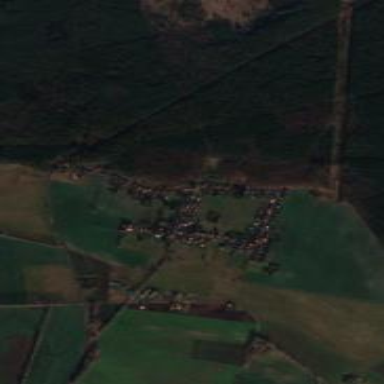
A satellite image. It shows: Village.